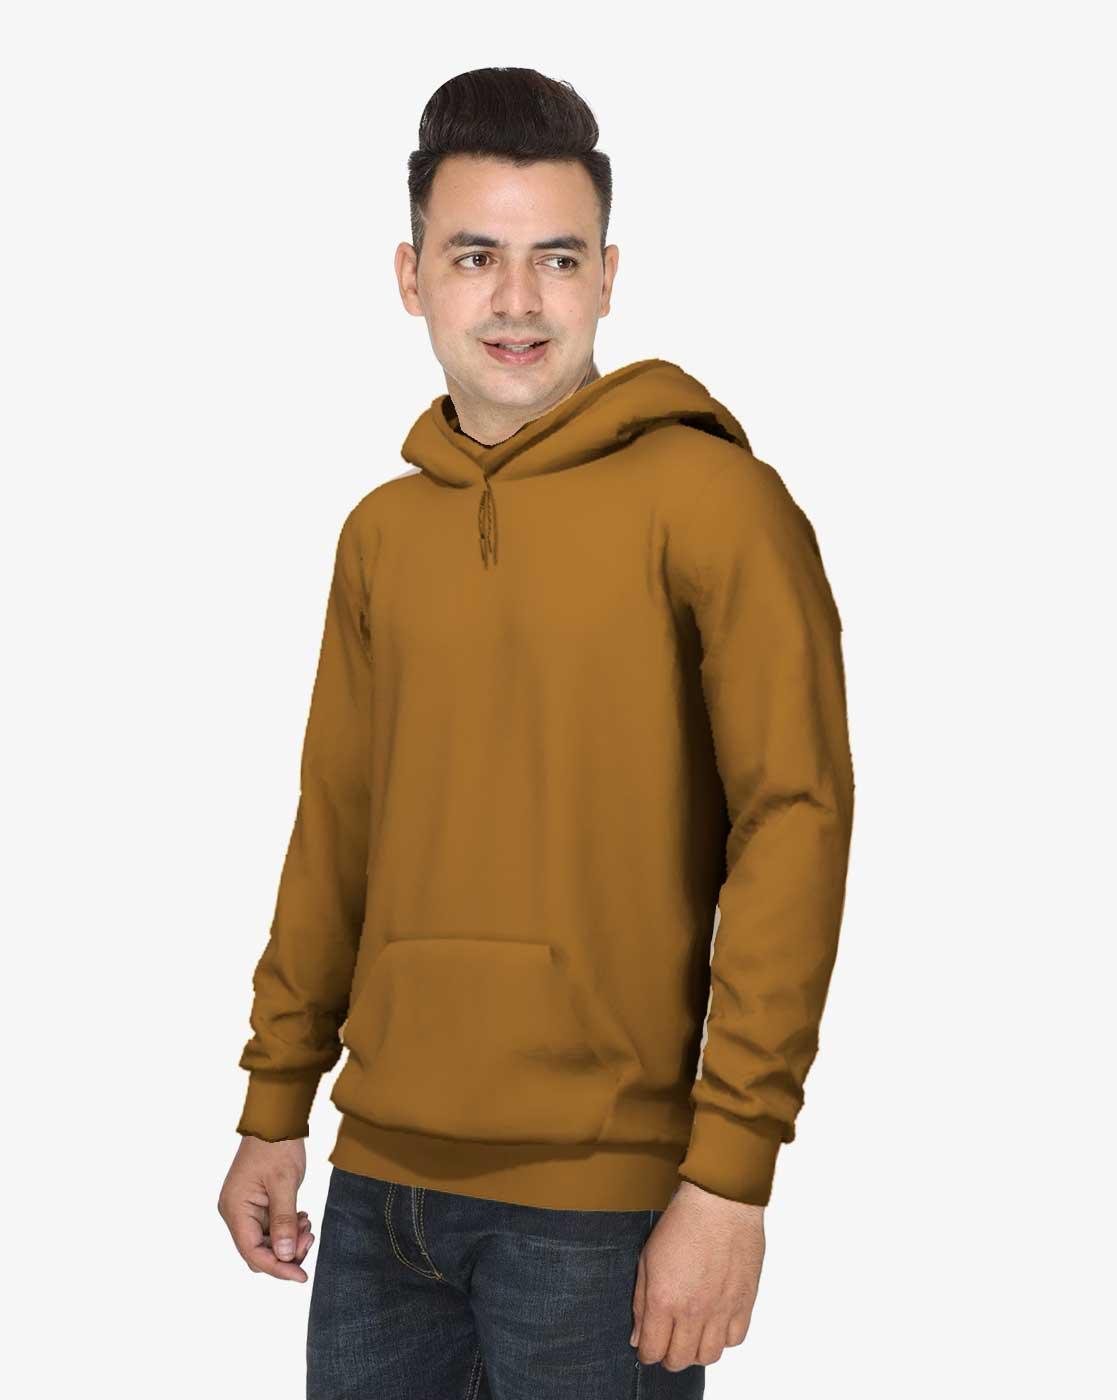
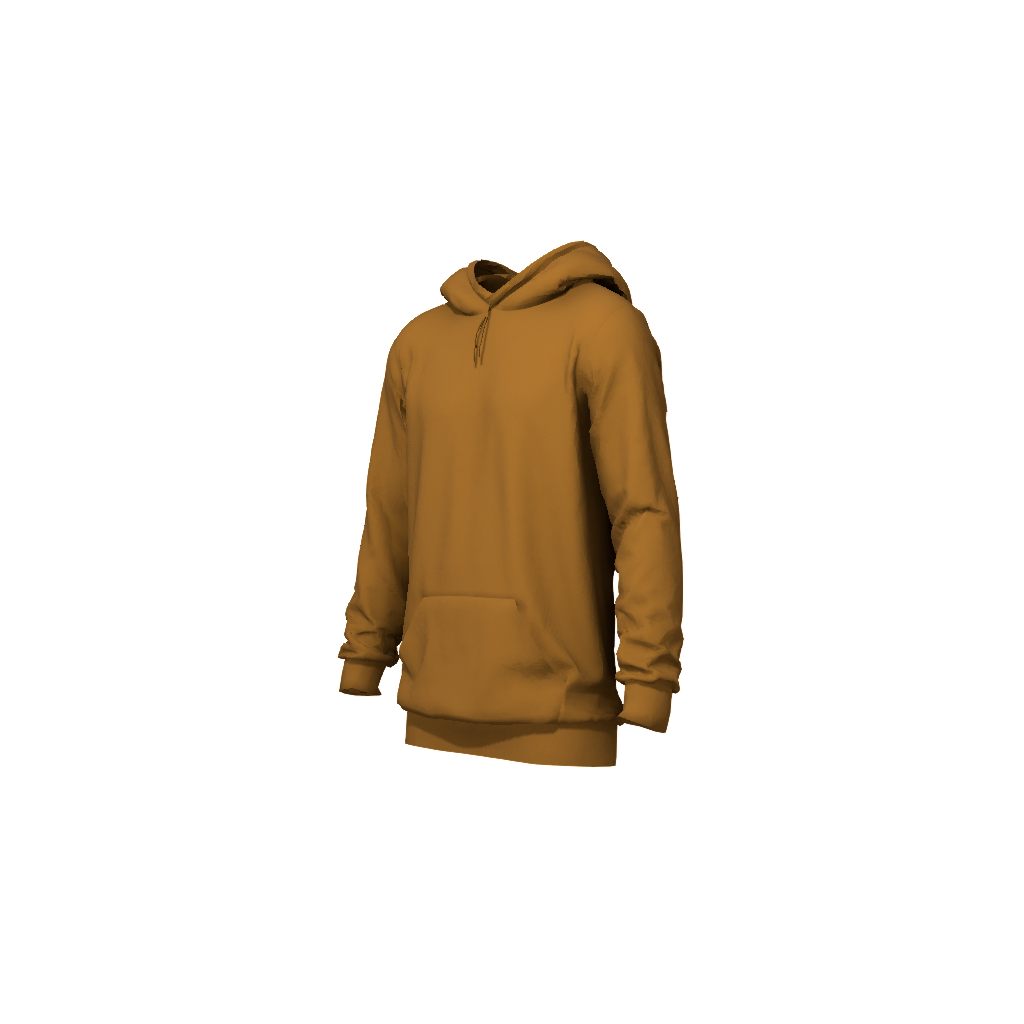
Clothing description: tan men hooded sweatshirt